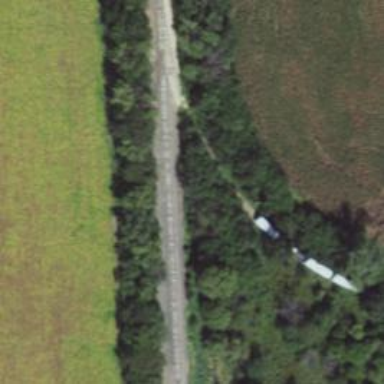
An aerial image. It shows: Rail spur service.